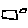
Label: square